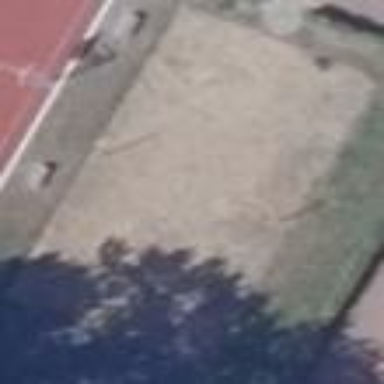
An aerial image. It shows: Pitch used for beach volleyball.